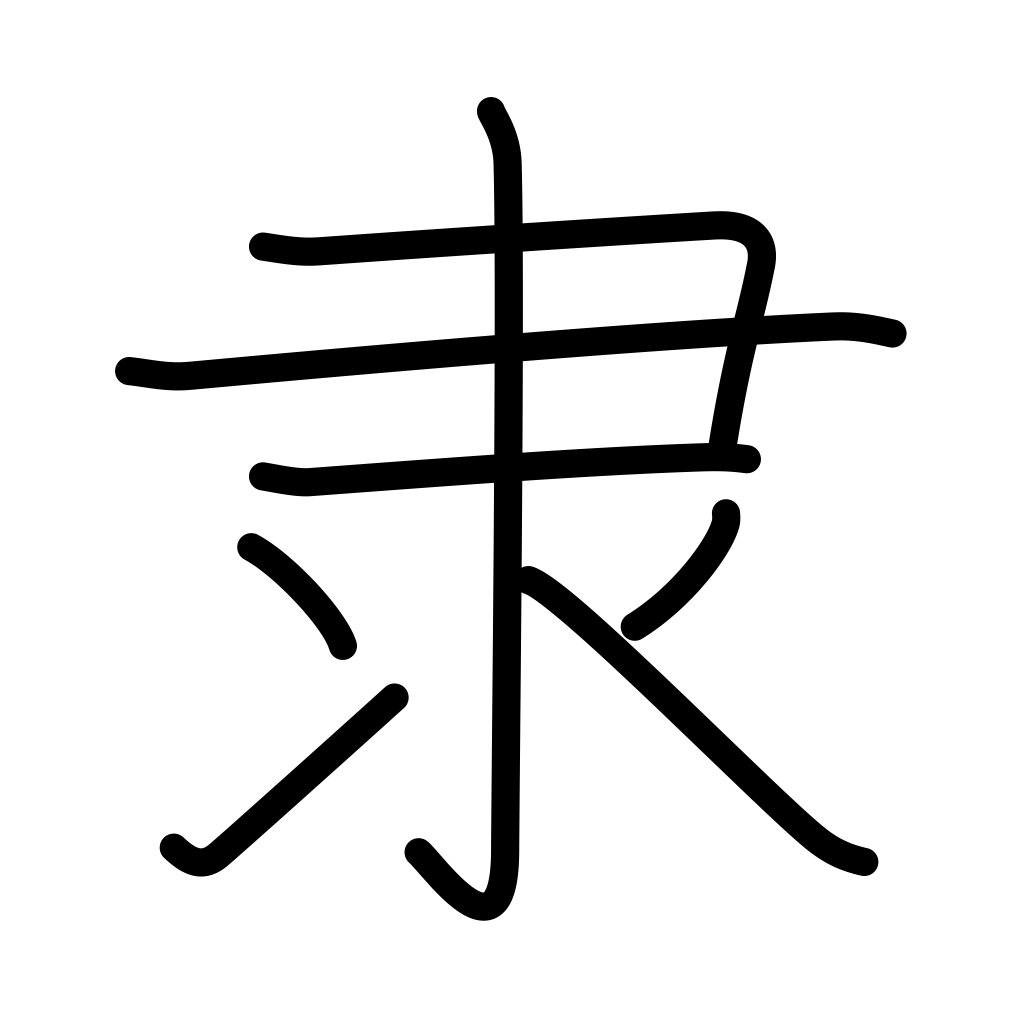
Meaning: extend, give, cast